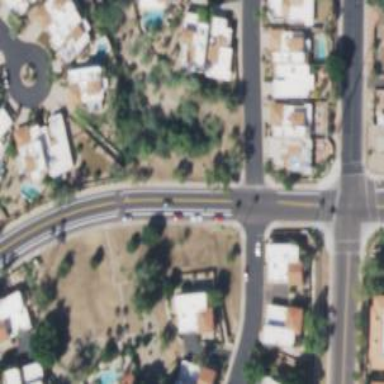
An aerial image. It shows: Stop road.